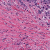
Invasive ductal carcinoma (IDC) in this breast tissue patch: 1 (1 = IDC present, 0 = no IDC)